Interaction volume radius: 5 \u00c5
Interaction volume height: 40 \u00c5
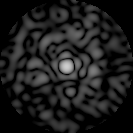
Disorder parameter: 0.8567